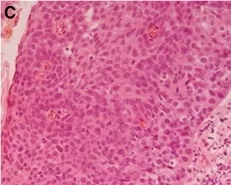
Representative images from white light cystoscopy and pCLE dependent on intravenous administration of acrinol and fluorescein. (C) Pathologic examination of the biopsy sample obtained from the irregular mucosa revealed carcinoma in situ of bladder. PCLE, probe-based confocal laser endomicroscopy.
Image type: pathology (h&e)